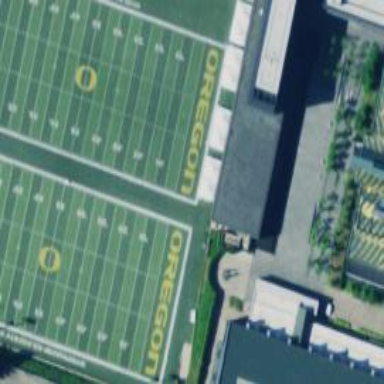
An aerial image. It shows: Artificial turf pitch used for American football.